Question: There is a server on which I cannot run any GUI-based profilers such as jvisualvm to monitor the heap of a running Java process. According to <URL>, I can use 'jstat -gc <pid>' and look at the OU and OC columns to find out the heap usage and allocation.
But I just compared jvisualvm and jstat on another server, and they do not show the same numbers for the heap usage and allocation.
Jvisualvm shows that a Java process has about 1GB allocated for the heap and about 500MB of it is used:

But for that same process, jstat shows only about 700MB under the OC column and about 226MB under the OU column:
'''
# jstat -gc 39621
S0C S1C S0U S1U EC EU OC OU PC PU YGC YGCT FGC FGCT GCT
16384.0 17920.0 3984.0 0.0 322560.0 10320.4 699392.0 226295.2 83968.0 47921.1 11966 66.103 12 3.083 69.186
'''
Why are jvisualvm and jstat showing different numbers for the heap usage and allocation?
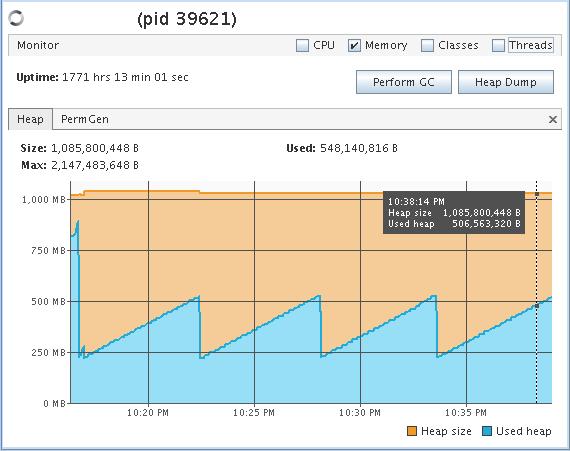
Answer: It turns out that adding up the EU and OU columns of jstat is approximately equal to the heap usage shown in jvisualvm. The EU+OU is always about 12 MB less than what's shown in jvisualvm for the process that I am monitoring. (In the example I provided in my question, jvisualvm is showing 506 MB of heap usage and jstat shows EU+OU = 240 MB. So I must have run jstat right after the heap usage dropped back down to 250 MB.)
Adding up the EC and OC columns of jstat is approximately equal to the heap allocation shown in jvisualvm. The EC+OC is about 45-60 MB less than what's shown in jvisualvm for the process that I am monitoring.